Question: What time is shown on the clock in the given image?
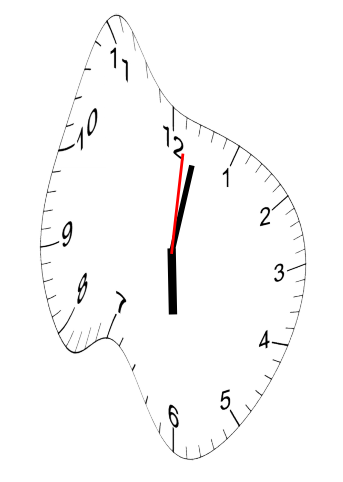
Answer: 06:02:01